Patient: sex M, age 52
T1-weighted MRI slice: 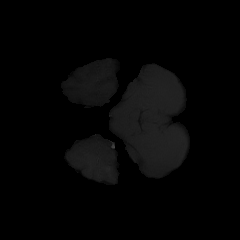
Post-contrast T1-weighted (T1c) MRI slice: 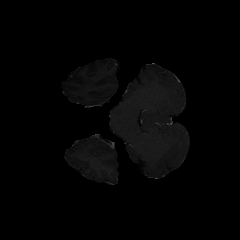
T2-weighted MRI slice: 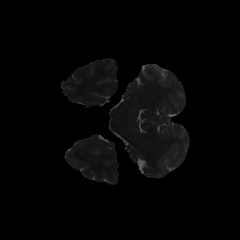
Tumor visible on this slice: no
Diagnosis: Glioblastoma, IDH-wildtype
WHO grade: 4